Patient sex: F
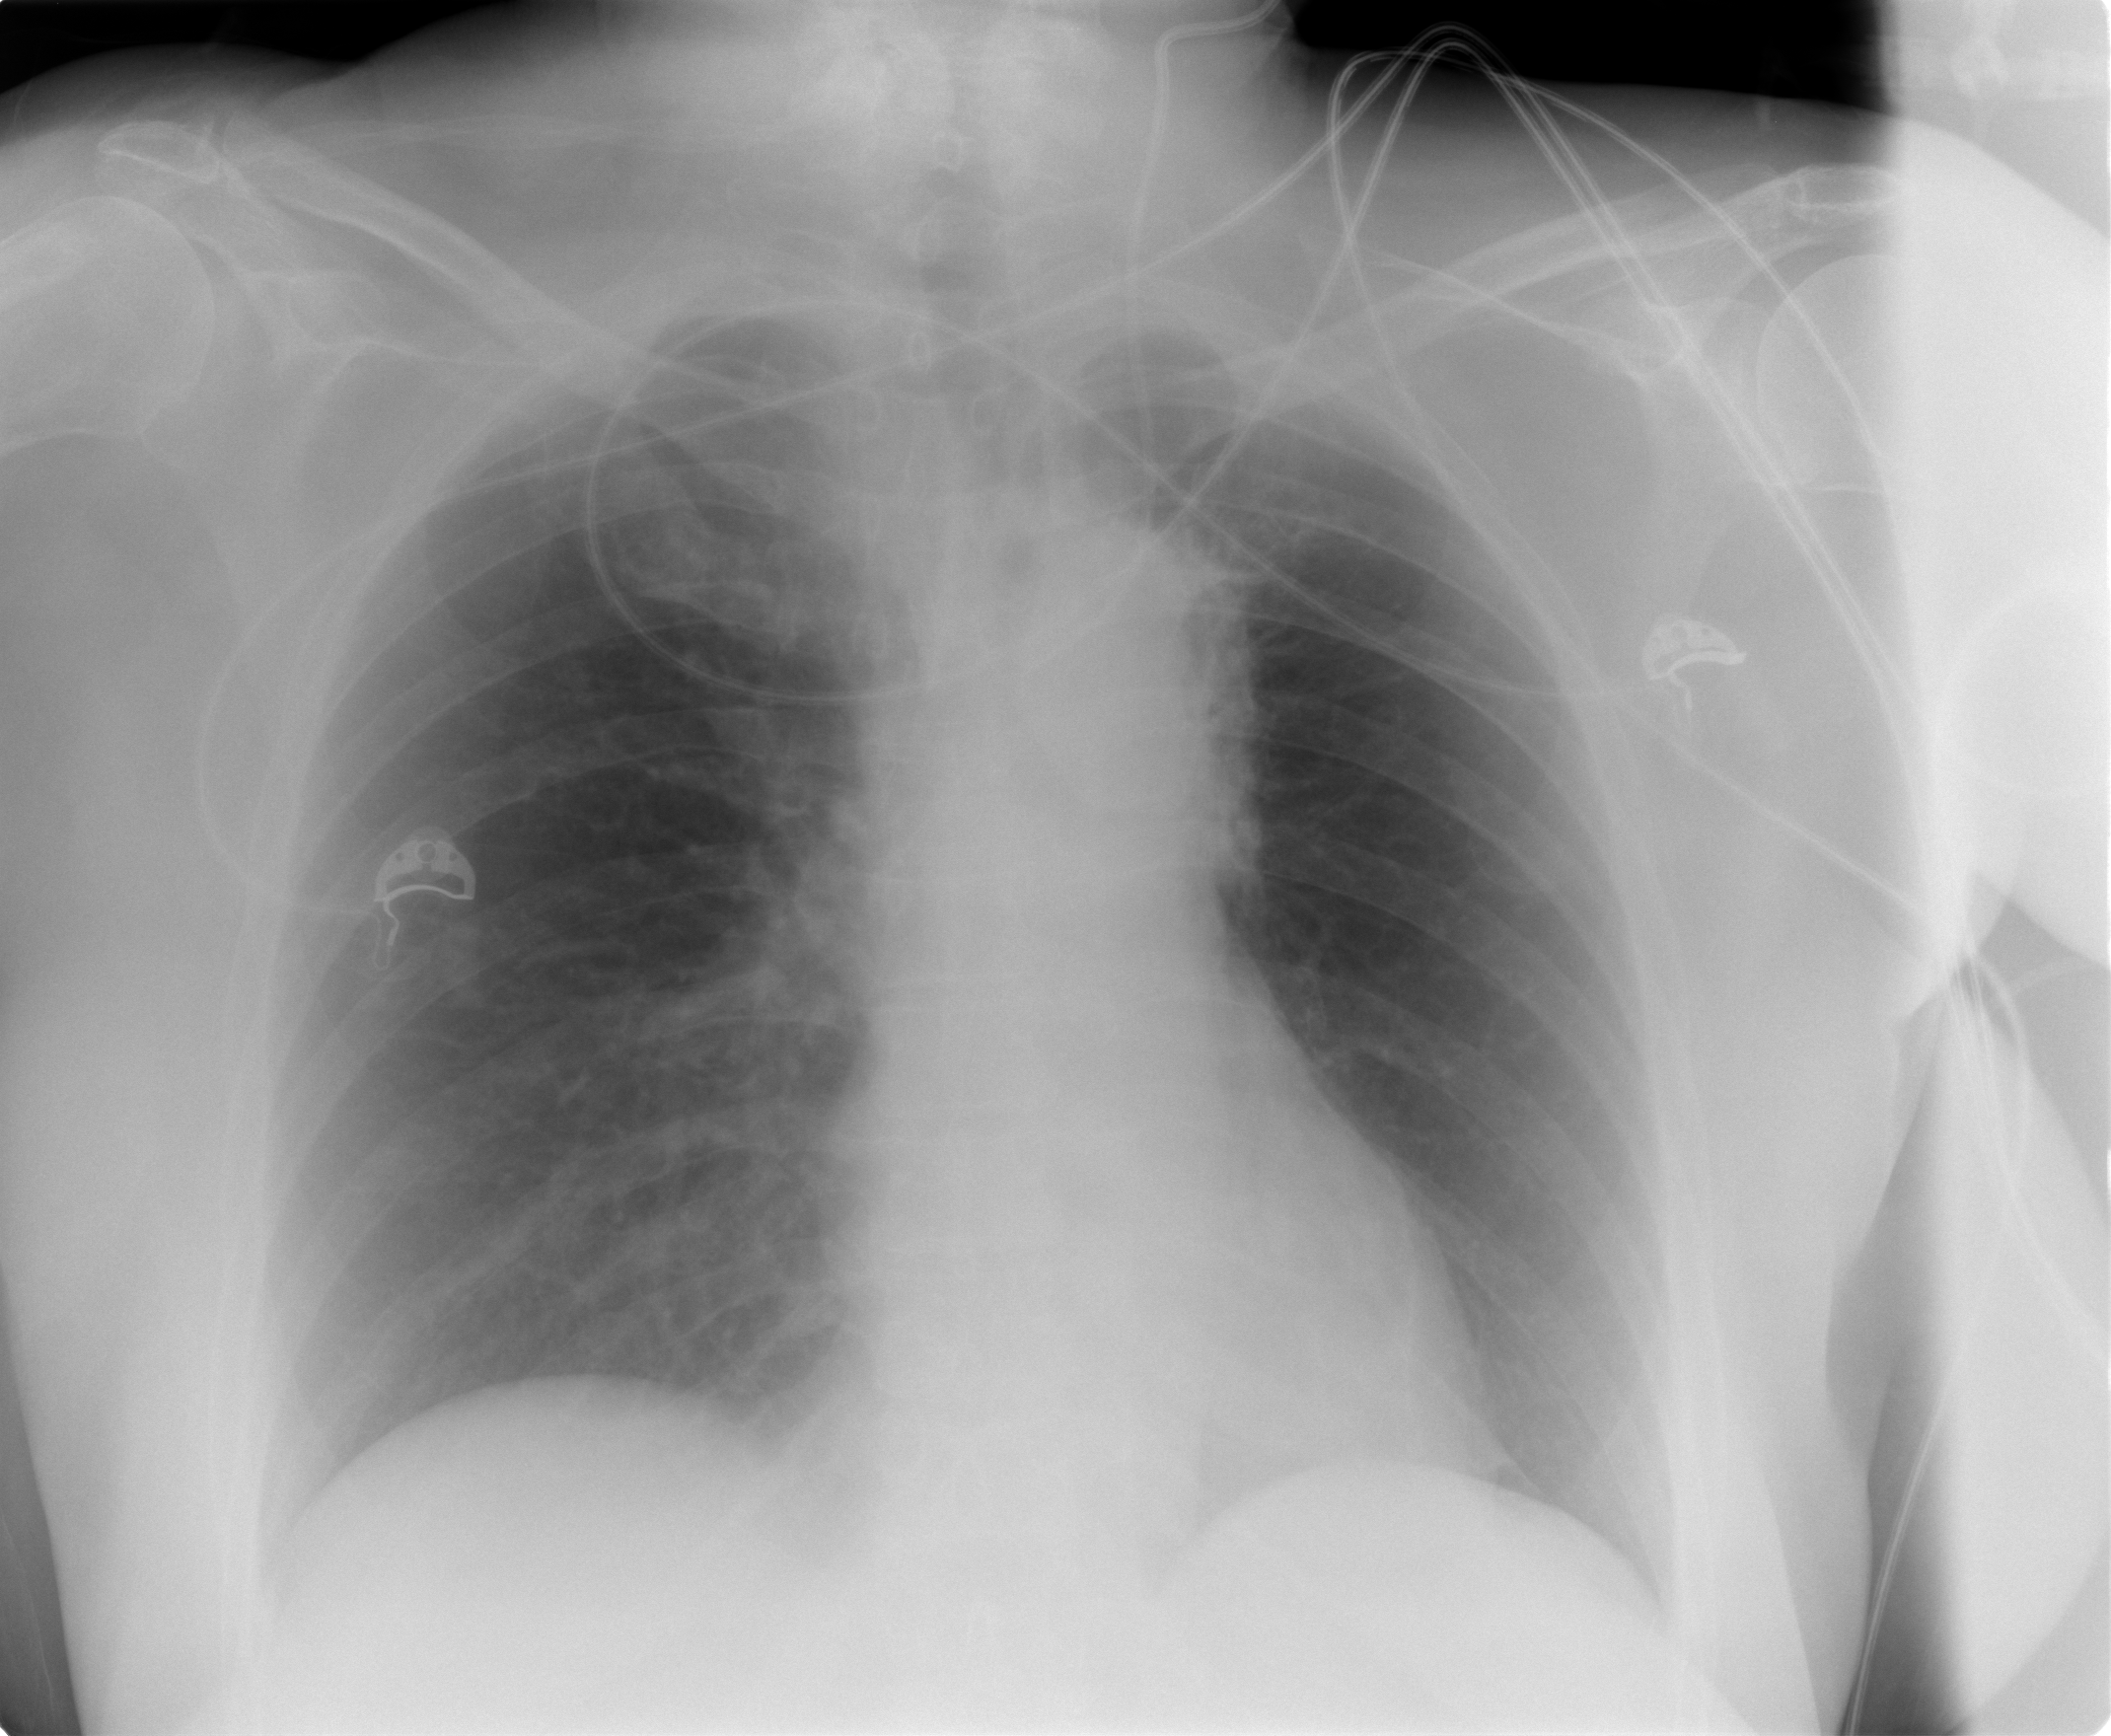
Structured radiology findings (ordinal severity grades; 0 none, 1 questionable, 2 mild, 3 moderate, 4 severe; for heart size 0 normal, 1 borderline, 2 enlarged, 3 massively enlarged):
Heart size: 0
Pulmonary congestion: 1
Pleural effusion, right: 0
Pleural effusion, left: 0
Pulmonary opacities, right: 0
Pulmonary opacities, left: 0
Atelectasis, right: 1
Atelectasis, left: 2